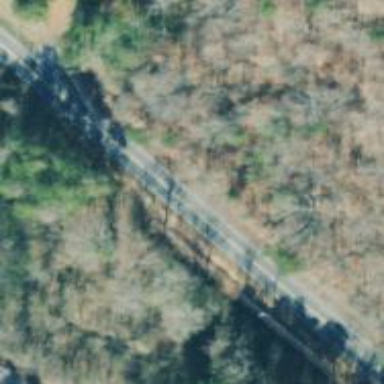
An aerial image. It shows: Asphalt road classified as primary highway.